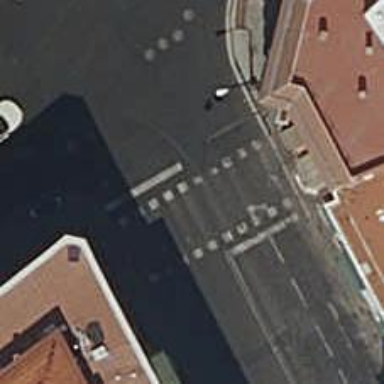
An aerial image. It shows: Zebra crossing with traffic signals. The crossing is marked by traffic lights.